Field crop: tomato
Growth stage: 1
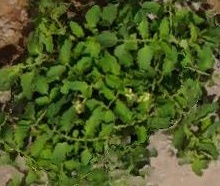
Species: tomato